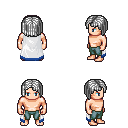
a pixel art fantasy rpg character, male body template, human, light skin, white trimmed cape, teal pants, white pageboy hairstyle, four views (front, back, left, right), 2x2 character sprite sheet, small pixel art, hard edges, no anti-aliasing